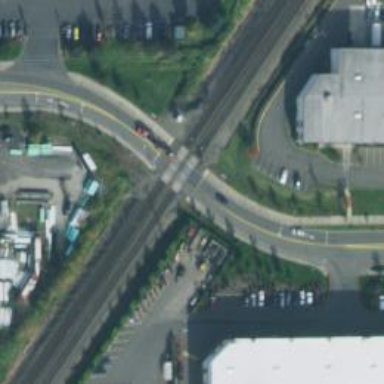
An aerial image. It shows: Railway crossing.